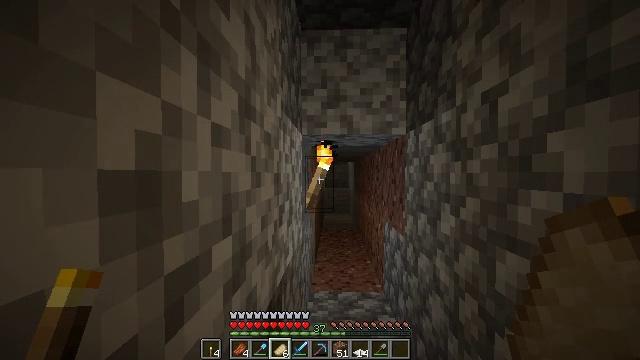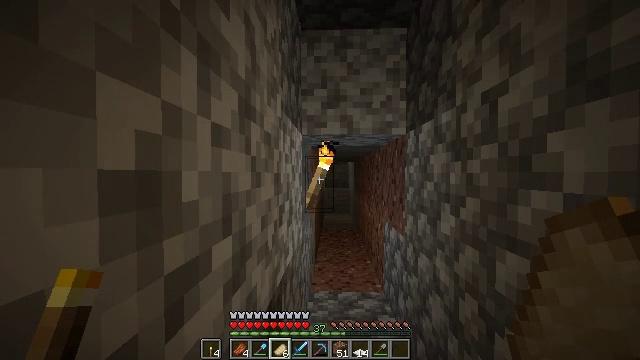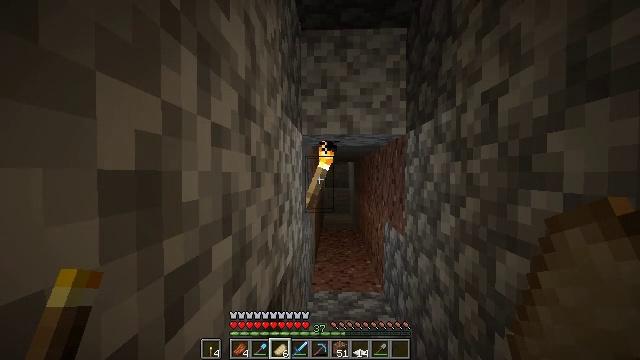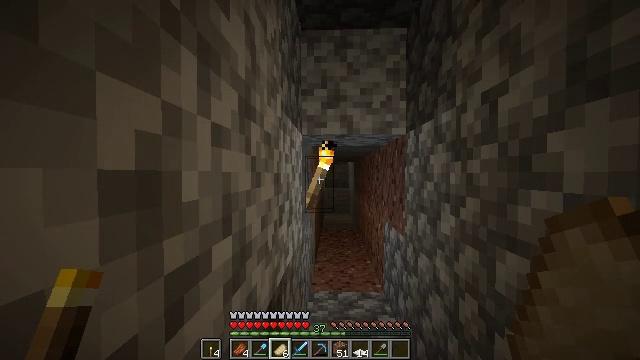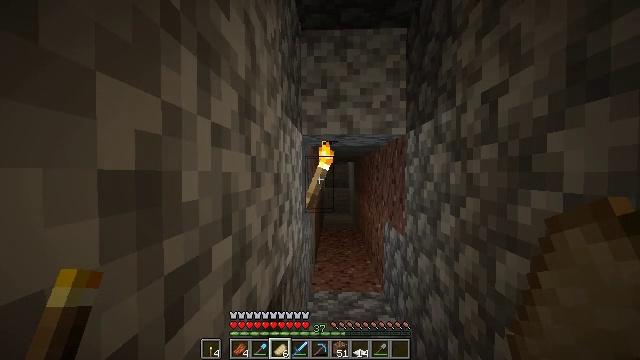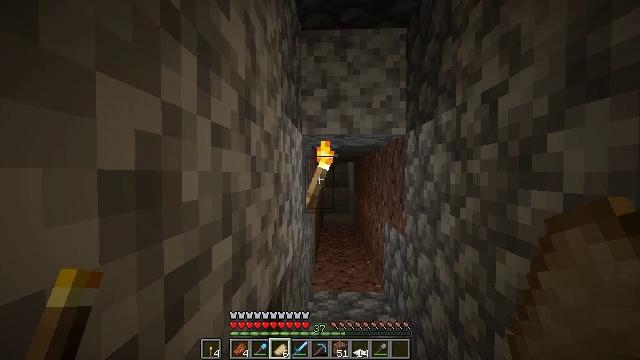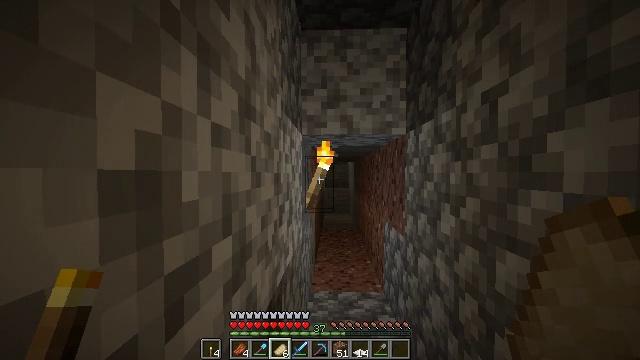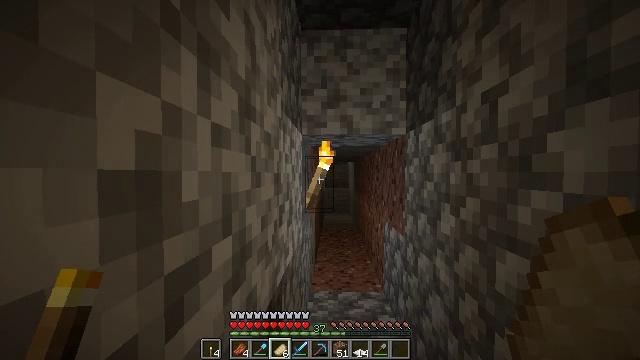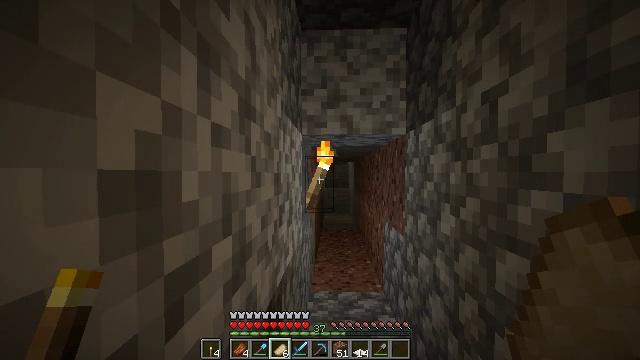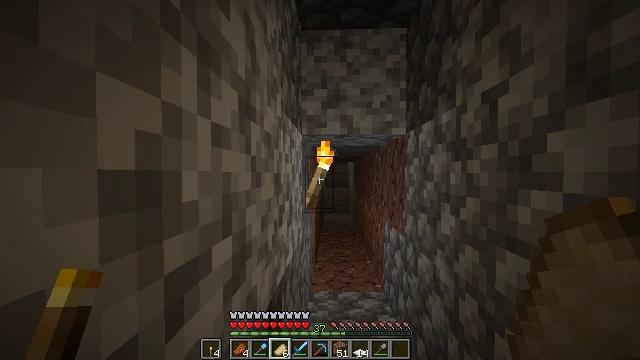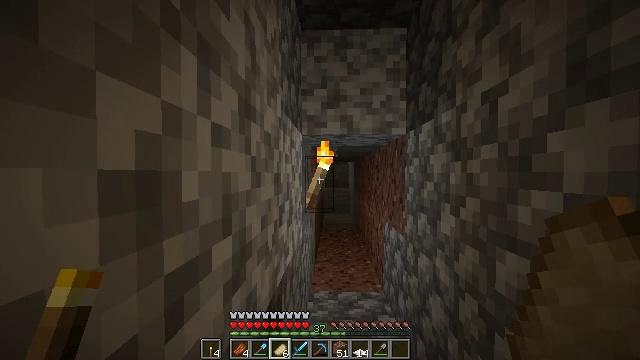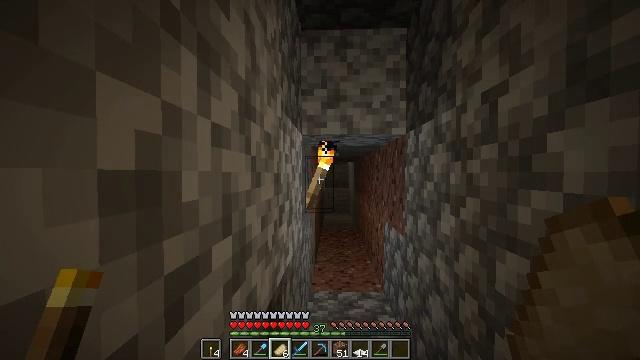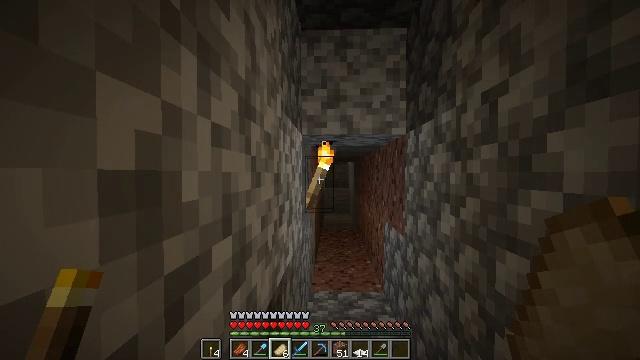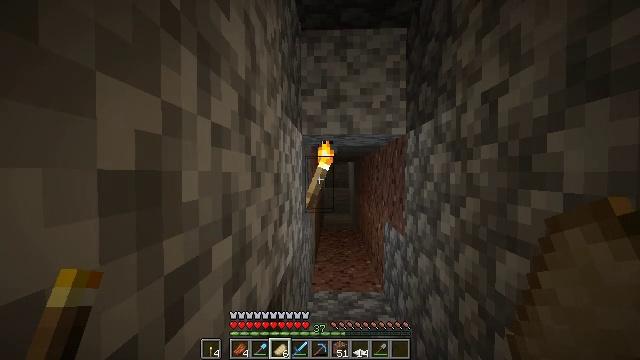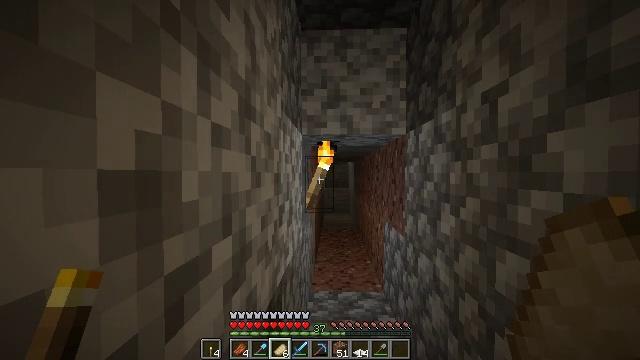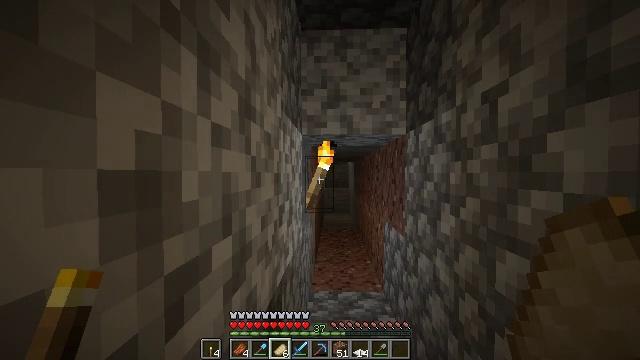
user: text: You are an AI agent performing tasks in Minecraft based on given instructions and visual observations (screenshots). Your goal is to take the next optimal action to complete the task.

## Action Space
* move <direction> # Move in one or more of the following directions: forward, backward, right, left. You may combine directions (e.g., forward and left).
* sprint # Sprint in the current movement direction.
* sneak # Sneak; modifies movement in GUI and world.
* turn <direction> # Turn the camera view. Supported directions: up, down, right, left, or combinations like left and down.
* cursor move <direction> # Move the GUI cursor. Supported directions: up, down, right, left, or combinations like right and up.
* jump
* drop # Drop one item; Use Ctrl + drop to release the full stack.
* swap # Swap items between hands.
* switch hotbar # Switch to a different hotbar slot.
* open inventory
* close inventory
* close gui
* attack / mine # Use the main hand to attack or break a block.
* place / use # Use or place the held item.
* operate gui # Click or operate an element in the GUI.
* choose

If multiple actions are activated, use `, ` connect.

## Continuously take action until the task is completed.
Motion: motion action
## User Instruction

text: Attack the smithing table to collect it.
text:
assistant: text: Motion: no_op
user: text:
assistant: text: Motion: no_op
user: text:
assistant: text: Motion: no_op
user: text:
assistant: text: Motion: no_op
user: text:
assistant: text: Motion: no_op
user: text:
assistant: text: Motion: no_op
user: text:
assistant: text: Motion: no_op
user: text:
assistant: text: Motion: no_op
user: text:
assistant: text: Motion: no_op
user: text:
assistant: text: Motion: no_op
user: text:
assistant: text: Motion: no_op
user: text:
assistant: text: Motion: no_op
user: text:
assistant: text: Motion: no_op
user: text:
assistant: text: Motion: no_op
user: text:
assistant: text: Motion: no_op
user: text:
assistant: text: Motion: no_op
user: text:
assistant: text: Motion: no_op
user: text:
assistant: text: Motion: no_op
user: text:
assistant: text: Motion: no_op
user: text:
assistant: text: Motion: no_op
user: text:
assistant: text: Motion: no_op
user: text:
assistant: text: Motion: no_op
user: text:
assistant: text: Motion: no_op
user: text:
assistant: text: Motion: no_op
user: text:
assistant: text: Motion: no_op
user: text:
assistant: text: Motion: move forward
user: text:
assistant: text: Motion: move forward
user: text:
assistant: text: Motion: move forward
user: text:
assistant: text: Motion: move forward
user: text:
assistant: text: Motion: move forward